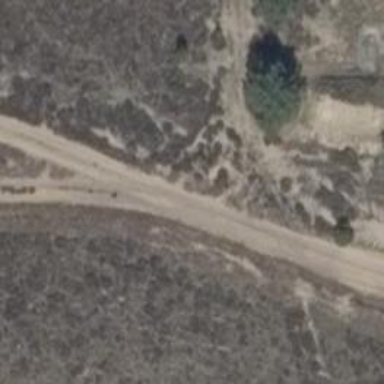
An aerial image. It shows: Dirt track road with grade 3 tracktype.